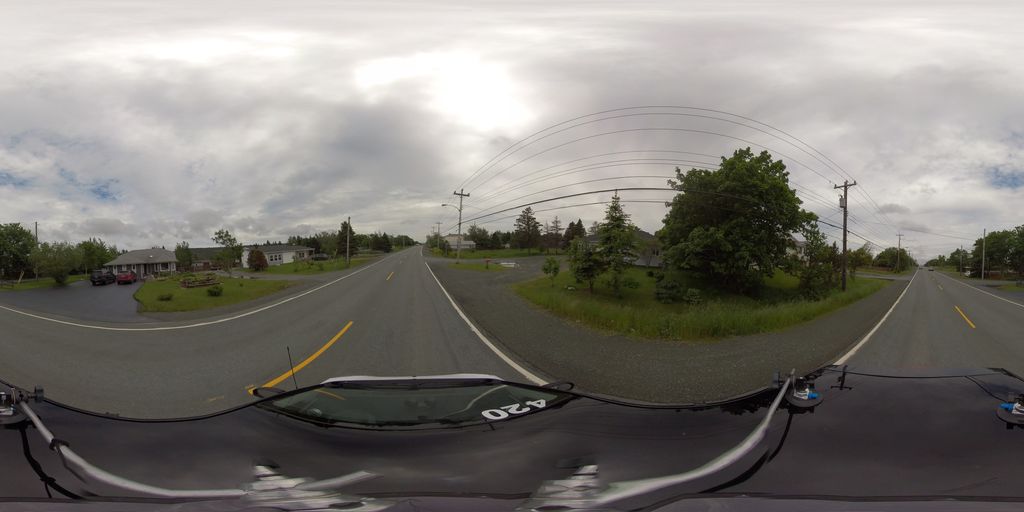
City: st_johns